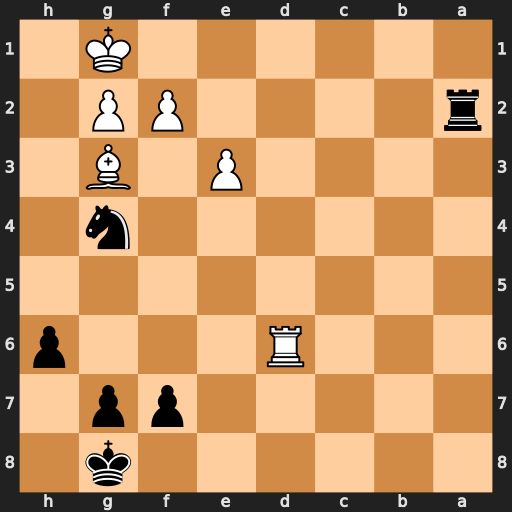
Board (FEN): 6k1/5pp1/3R3p/8/6n1/4P1B1/r4PP1/6K1
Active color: b
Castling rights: -
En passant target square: -
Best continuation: Ra1+ Rd1 Rxd1#